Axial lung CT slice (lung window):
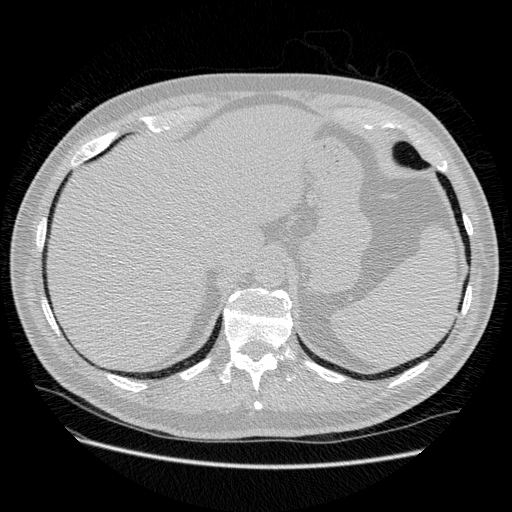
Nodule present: no